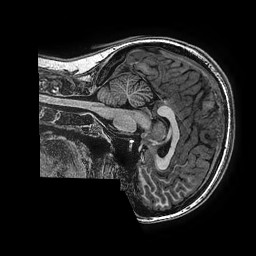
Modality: T1w
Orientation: sagittal
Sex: female
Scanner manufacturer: ge
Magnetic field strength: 3 T
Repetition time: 0.00766 s
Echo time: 0.003476 s